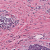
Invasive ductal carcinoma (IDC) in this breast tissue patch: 1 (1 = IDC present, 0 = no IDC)